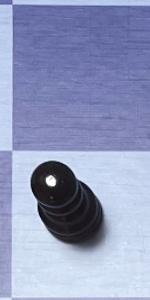
Label: Pawn_Black